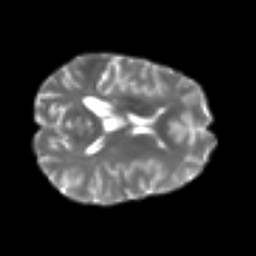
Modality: T2w
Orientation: axial
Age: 31
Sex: female
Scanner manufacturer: siemens
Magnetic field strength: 3 T
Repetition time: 4.999 s
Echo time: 0.07946 s